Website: macys
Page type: customer-info-address
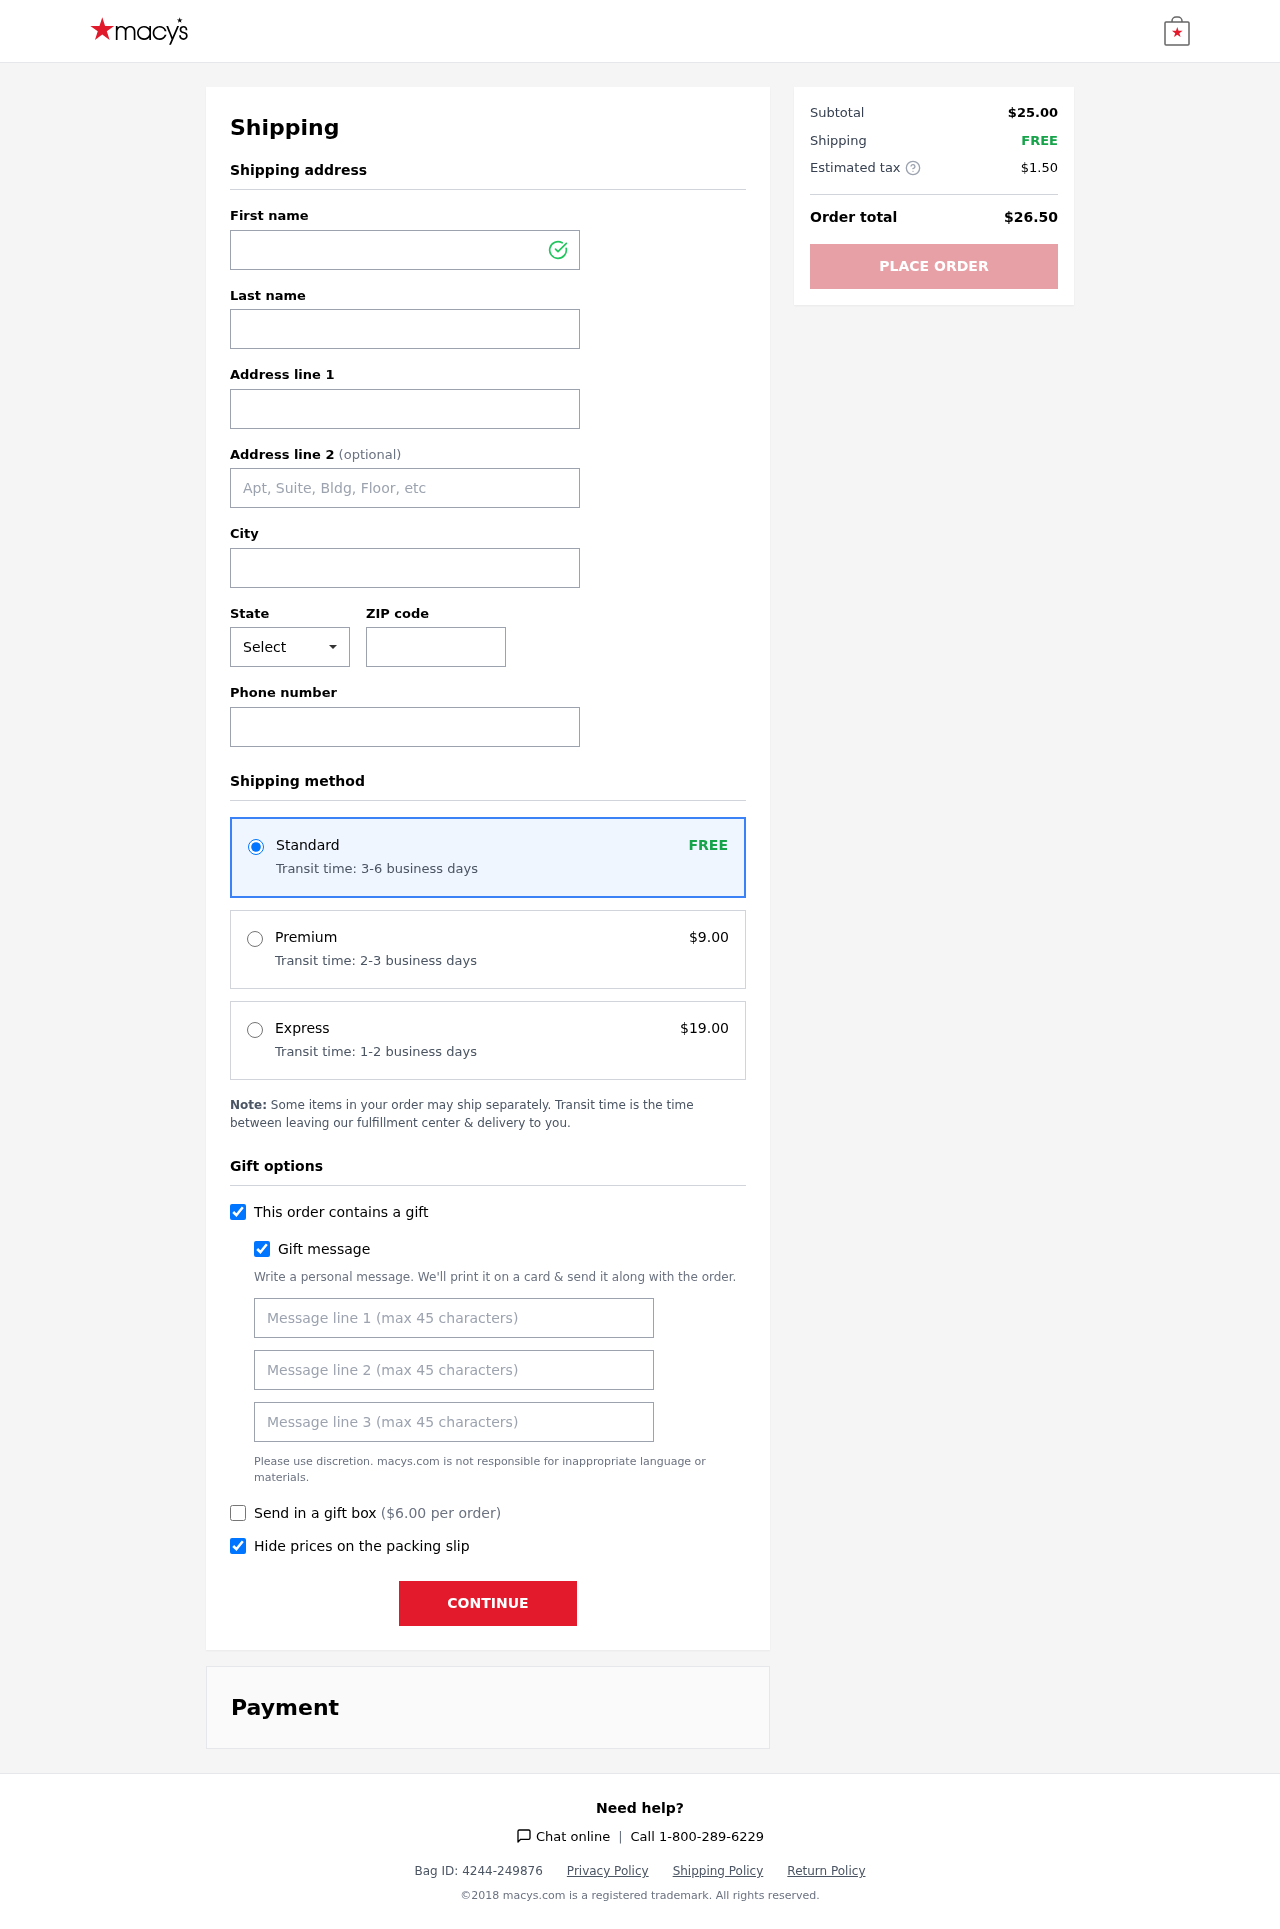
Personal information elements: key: PII_CITY
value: Alyssaside
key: PII_FIRSTNAME
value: Jason
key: PII_GIFT_MESSAGE
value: Hey Sherry, I know how much you love staying refreshed and fabulous, so I thought these lavender-scented wipes would be perfect for you! Just a little something to brighten your days. Enjoy!  Jason
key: PII_LASTNAME
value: Mills
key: PII_PHONE
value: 6416624014
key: PII_POSTCODE
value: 52348
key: PII_STATE_ABBR
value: AR
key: PII_STREET
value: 421 Jason Mill Apt. 381
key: PII_STREET2
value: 5865 White Mission
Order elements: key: ORDER_SHIPPING_STANDARD
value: FREE
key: ORDER_SHIPPING_STANDARD_TIME
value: Transit time: 3-6 business days
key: ORDER_SHIPPING_PREMIUM
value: $9.00
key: ORDER_SHIPPING_PREMIUM_TIME
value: Transit time: 2-3 business days
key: ORDER_SHIPPING_EXPRESS
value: $19.00
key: ORDER_SHIPPING_EXPRESS_TIME
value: Transit time: 1-2 business days
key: ORDER_GIFT_BOX_FEE
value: $6.00
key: ORDER_SUBTOTAL
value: $25.00
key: ORDER_SHIPPING_COST
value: FREE
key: ORDER_TAX
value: $1.50
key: ORDER_TOTAL
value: $26.50